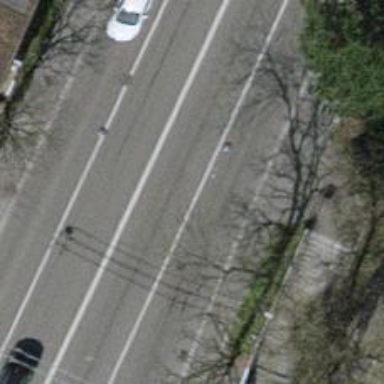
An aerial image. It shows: Primary highway with trolley wires overhead. The surface of the road is asphalt.